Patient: sex M, age 36
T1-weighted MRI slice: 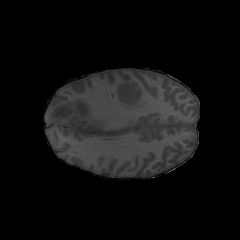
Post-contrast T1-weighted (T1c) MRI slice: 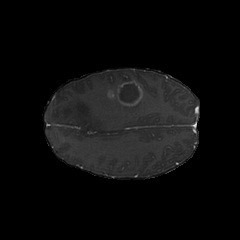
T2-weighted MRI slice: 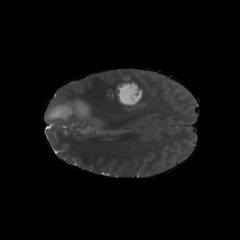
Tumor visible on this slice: yes
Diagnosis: Glioblastoma, IDH-wildtype
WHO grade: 4